Field crop: tomato
Growth stage: 1
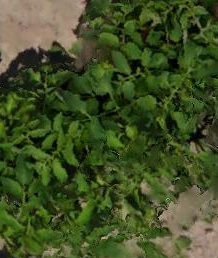
Species: tomato